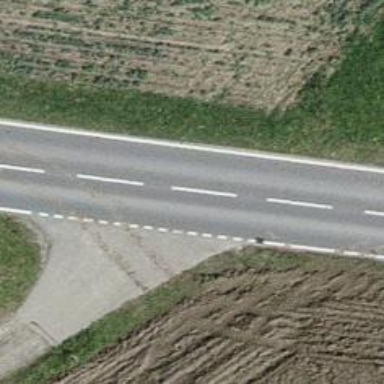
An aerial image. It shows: Tertiary road.